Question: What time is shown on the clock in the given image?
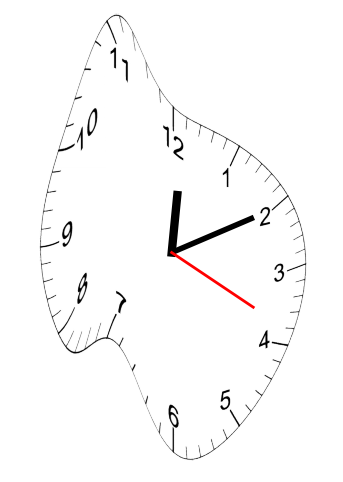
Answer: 12:10:19